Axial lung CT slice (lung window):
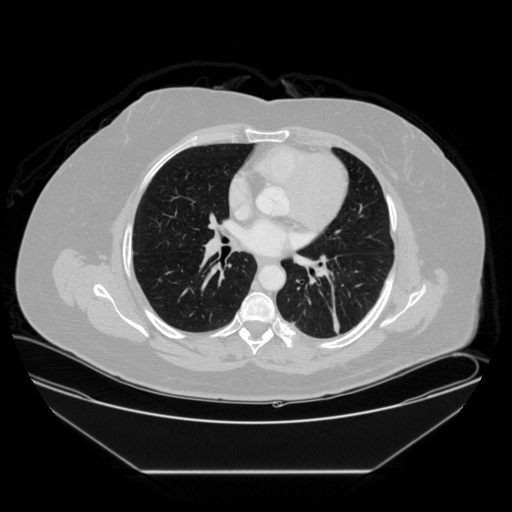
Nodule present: no